Field crop: tomato
Growth stage: 1
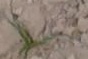
Species: cyperus